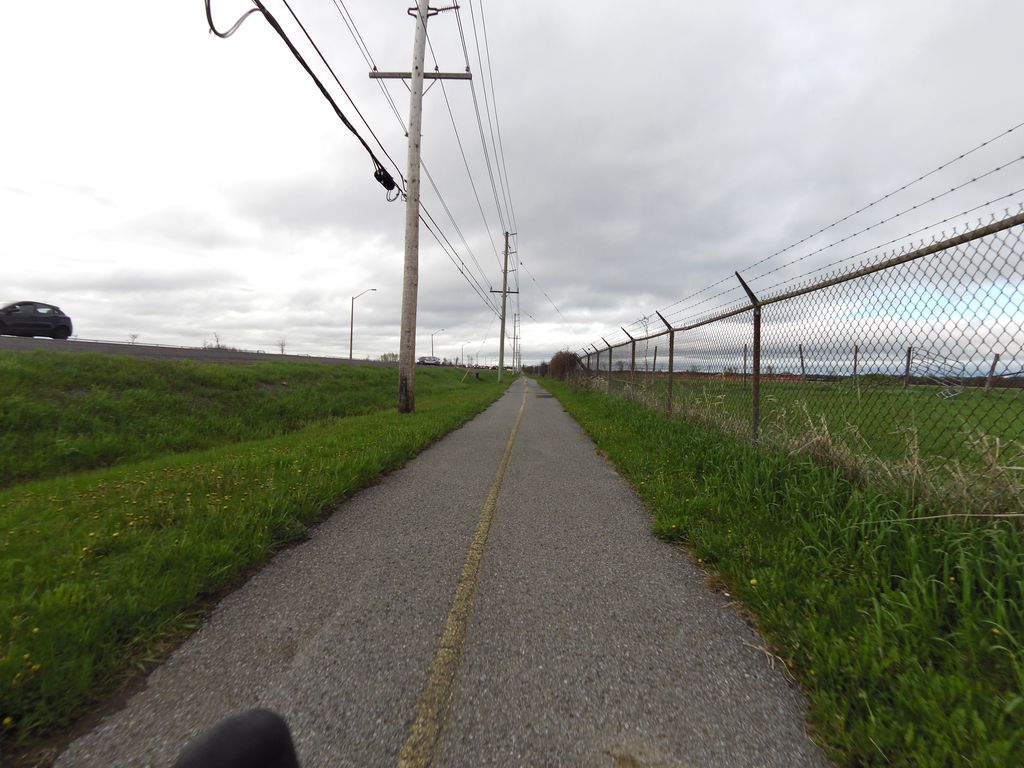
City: ottawa-gatineau